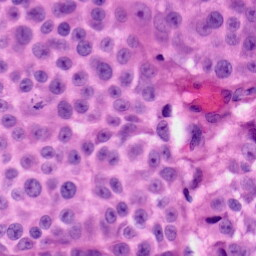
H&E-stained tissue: Skin